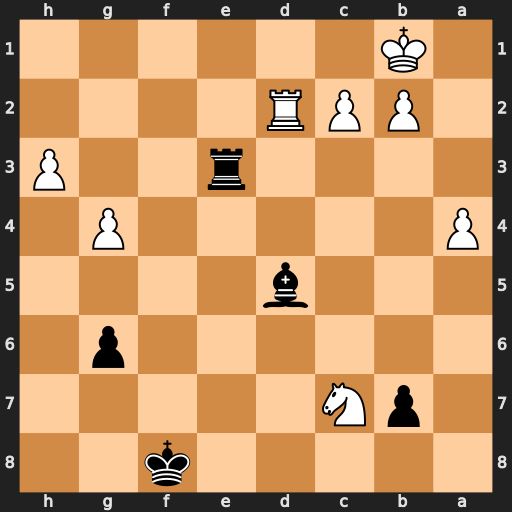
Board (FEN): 5k2/1pN5/6p1/3b4/P5P1/4r2P/1PPR4/1K6
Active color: b
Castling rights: -
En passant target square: -
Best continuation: Re1+ Rd1 Rxd1#